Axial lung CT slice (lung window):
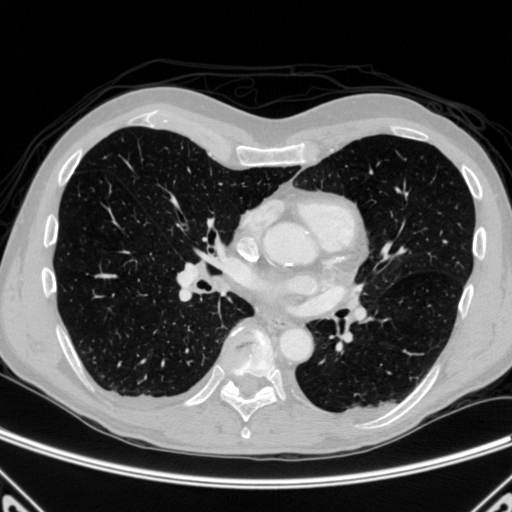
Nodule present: no